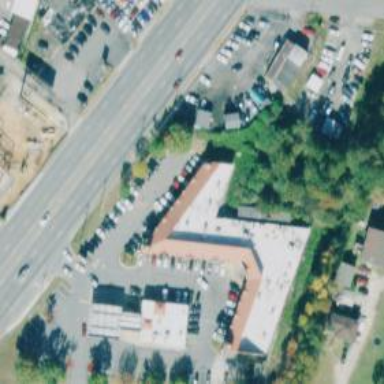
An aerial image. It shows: Retail building.